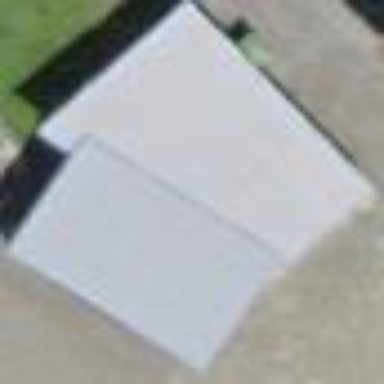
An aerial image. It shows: View of roof of building.